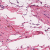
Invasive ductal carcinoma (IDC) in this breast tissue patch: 0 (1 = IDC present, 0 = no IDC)